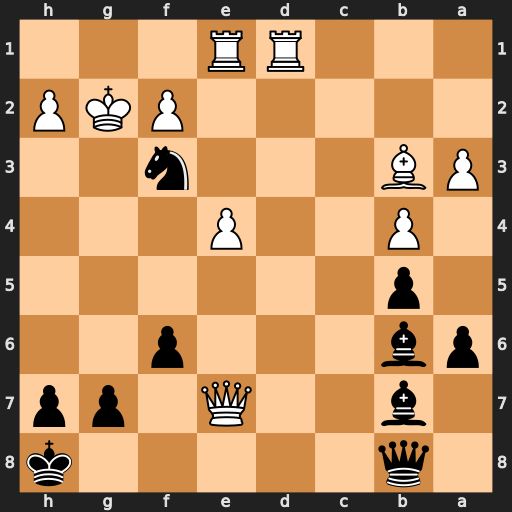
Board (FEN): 1q5k/1b2Q1pp/pb3p2/1p6/1P2P3/PB3n2/5PKP/3RR3
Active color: b
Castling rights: -
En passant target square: -
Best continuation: Qxh2+ Kxf3 Qxf2+